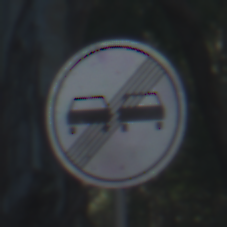
Verkehrszeichen: EndeUeberholverbot
Umgebung: Outdoor, Nature
Tageszeit: MorningAfternoon
Wetter: Clear
Licht: Natural
Jahreszeit: NotSpecified
Kontrast: LowContrast